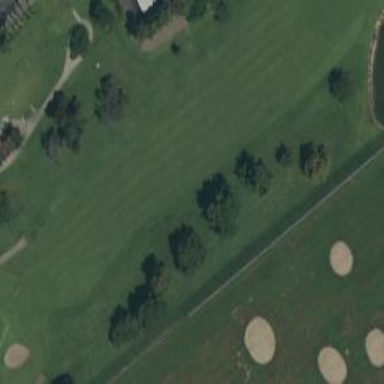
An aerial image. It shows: Golf hole.